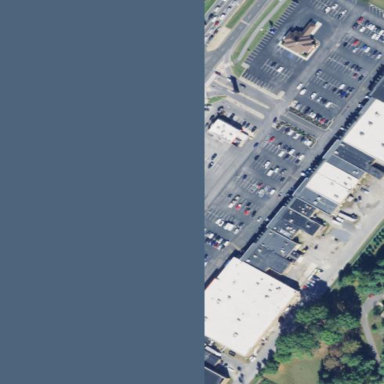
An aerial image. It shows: Retail area.